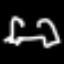
Label: frog